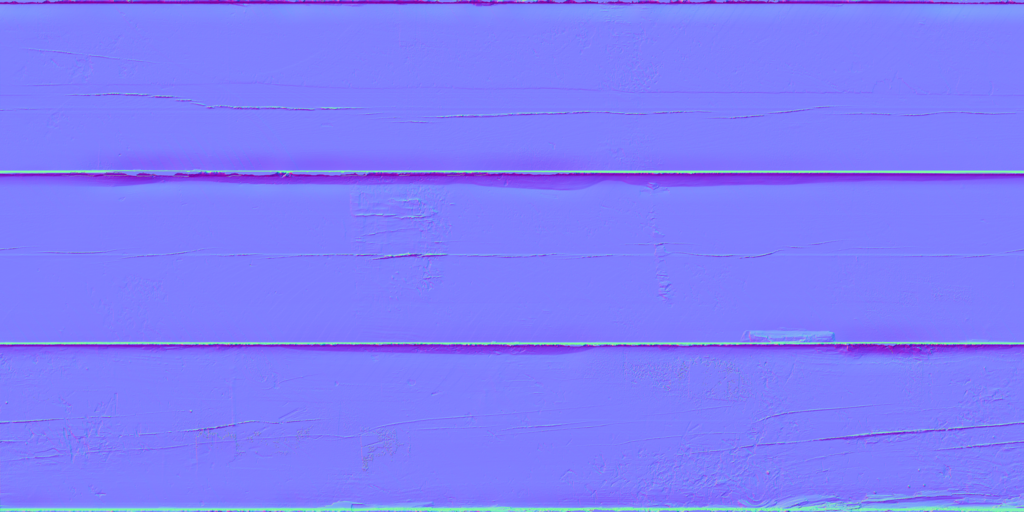
Texture map type: NormalDX